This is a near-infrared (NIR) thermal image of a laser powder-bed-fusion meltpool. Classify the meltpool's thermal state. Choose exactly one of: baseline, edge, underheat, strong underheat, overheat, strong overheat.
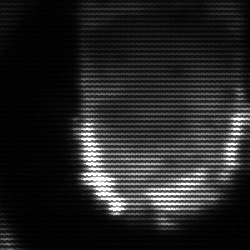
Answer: baseline